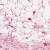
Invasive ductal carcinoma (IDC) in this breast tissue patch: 0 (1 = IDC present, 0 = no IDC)